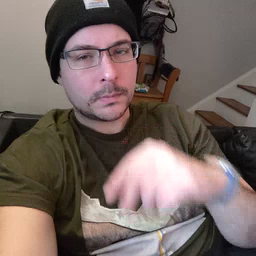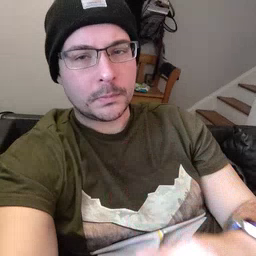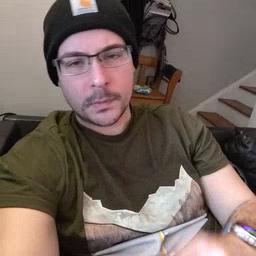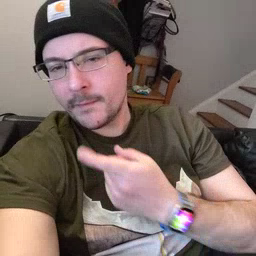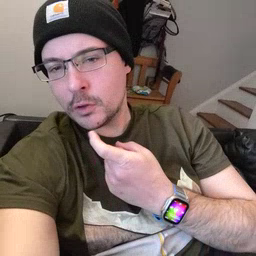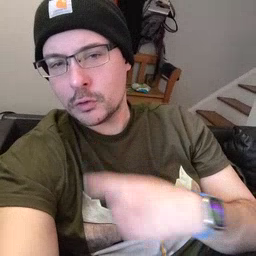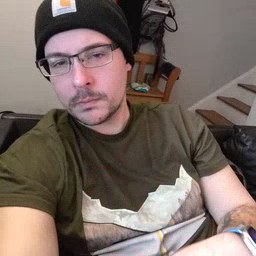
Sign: finger